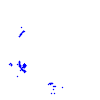
Particle: electron